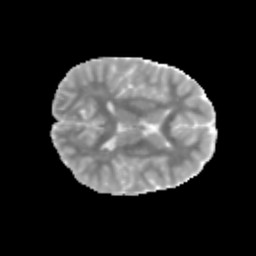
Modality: MD
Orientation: axial
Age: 10
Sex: male
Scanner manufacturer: siemens
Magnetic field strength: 3 T
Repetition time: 3.8 s
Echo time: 0.07 s